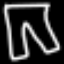
Label: pants